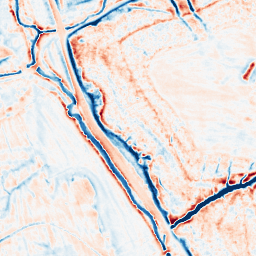
Category: multiscale
Decomposition family: dog_multiscale
Decomposition parameters: sigma_ratio: 1.6
n_scales: 4
base_sigma: 0.5
Upsampling method: lanczos
Upsampling parameters: scale: 2
Upsampling scale: 2